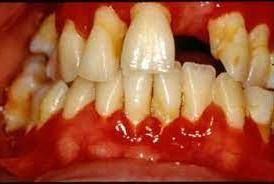
Condition: Gingivitis